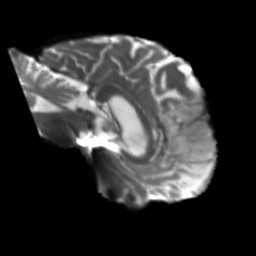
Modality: T2w
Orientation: sagittal
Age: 52
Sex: male
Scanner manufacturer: siemens
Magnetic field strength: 3 T
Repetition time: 5.25 s
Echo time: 0.08 s